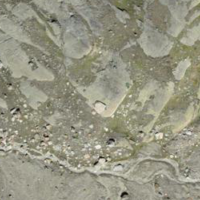
EUNIS habitat code: 48
Species observed at this site:
Rupicapra rupicapra